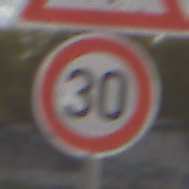
Verkehrszeichen: Geschwindigkeit30
Zusatzzeichen oben: FlugbetriebLinks
Umgebung: Outdoor, Suburban
Tageszeit: MorningAfternoon
Wetter: PartlyCloudy
Licht: Natural
Jahreszeit: NotSpecified
Kontrast: HighContrast